Question: I installed Xcode 6 gm version. I created new project and I run it on iPhone 6 or iPhone 5s simulator with ios 8. Everything is fine.But When I simulate on iphone 5s deployment target ios 7.1.Device screen is not full screen.it runs like as 3.5inc screen.Do you know reason of that? Is it XCode 6's bug?

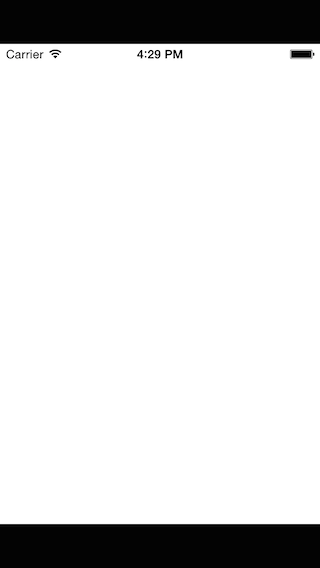
Answer: you should put launch screen for iphone 5 - 640x1136 named Default-568h@2x or use catalog assets alternatively.